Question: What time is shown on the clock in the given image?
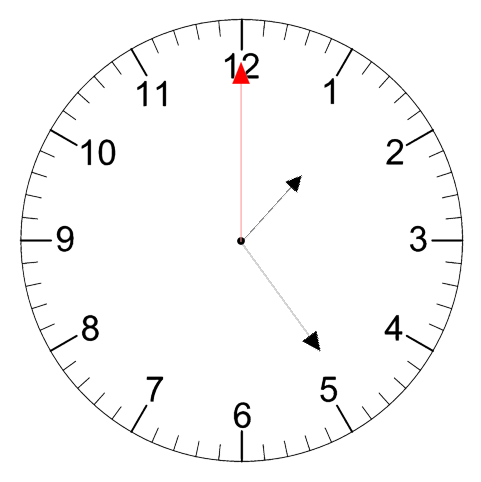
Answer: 01:24:00